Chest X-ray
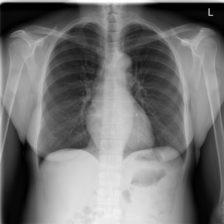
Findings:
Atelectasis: negative
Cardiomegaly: negative
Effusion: negative
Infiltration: negative
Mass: negative
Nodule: negative
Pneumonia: negative
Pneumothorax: negative
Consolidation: negative
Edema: negative
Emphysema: negative
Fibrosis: negative
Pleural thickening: negative
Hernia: negative